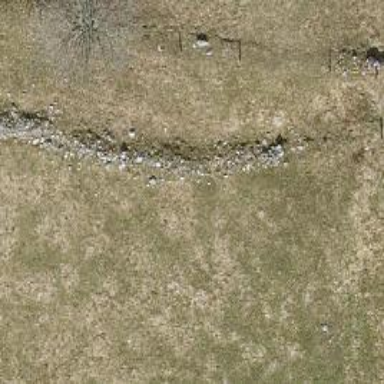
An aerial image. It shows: Wall is shown in the image.